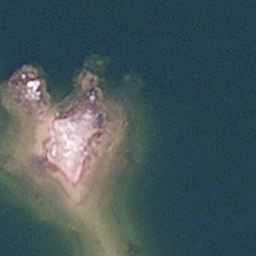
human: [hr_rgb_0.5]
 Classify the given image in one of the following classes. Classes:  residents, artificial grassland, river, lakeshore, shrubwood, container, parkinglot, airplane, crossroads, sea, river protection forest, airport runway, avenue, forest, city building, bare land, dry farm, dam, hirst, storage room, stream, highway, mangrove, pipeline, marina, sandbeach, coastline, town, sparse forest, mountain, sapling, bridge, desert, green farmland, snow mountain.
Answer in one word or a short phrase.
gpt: lakeshore